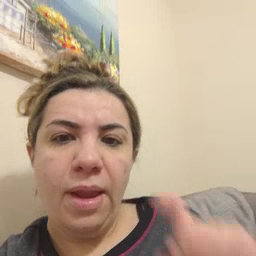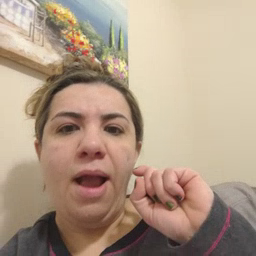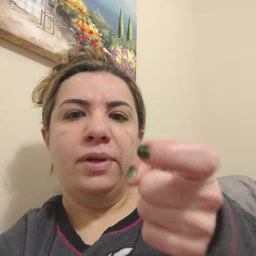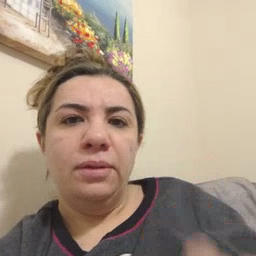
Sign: gift